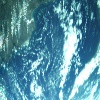
Label: cloud